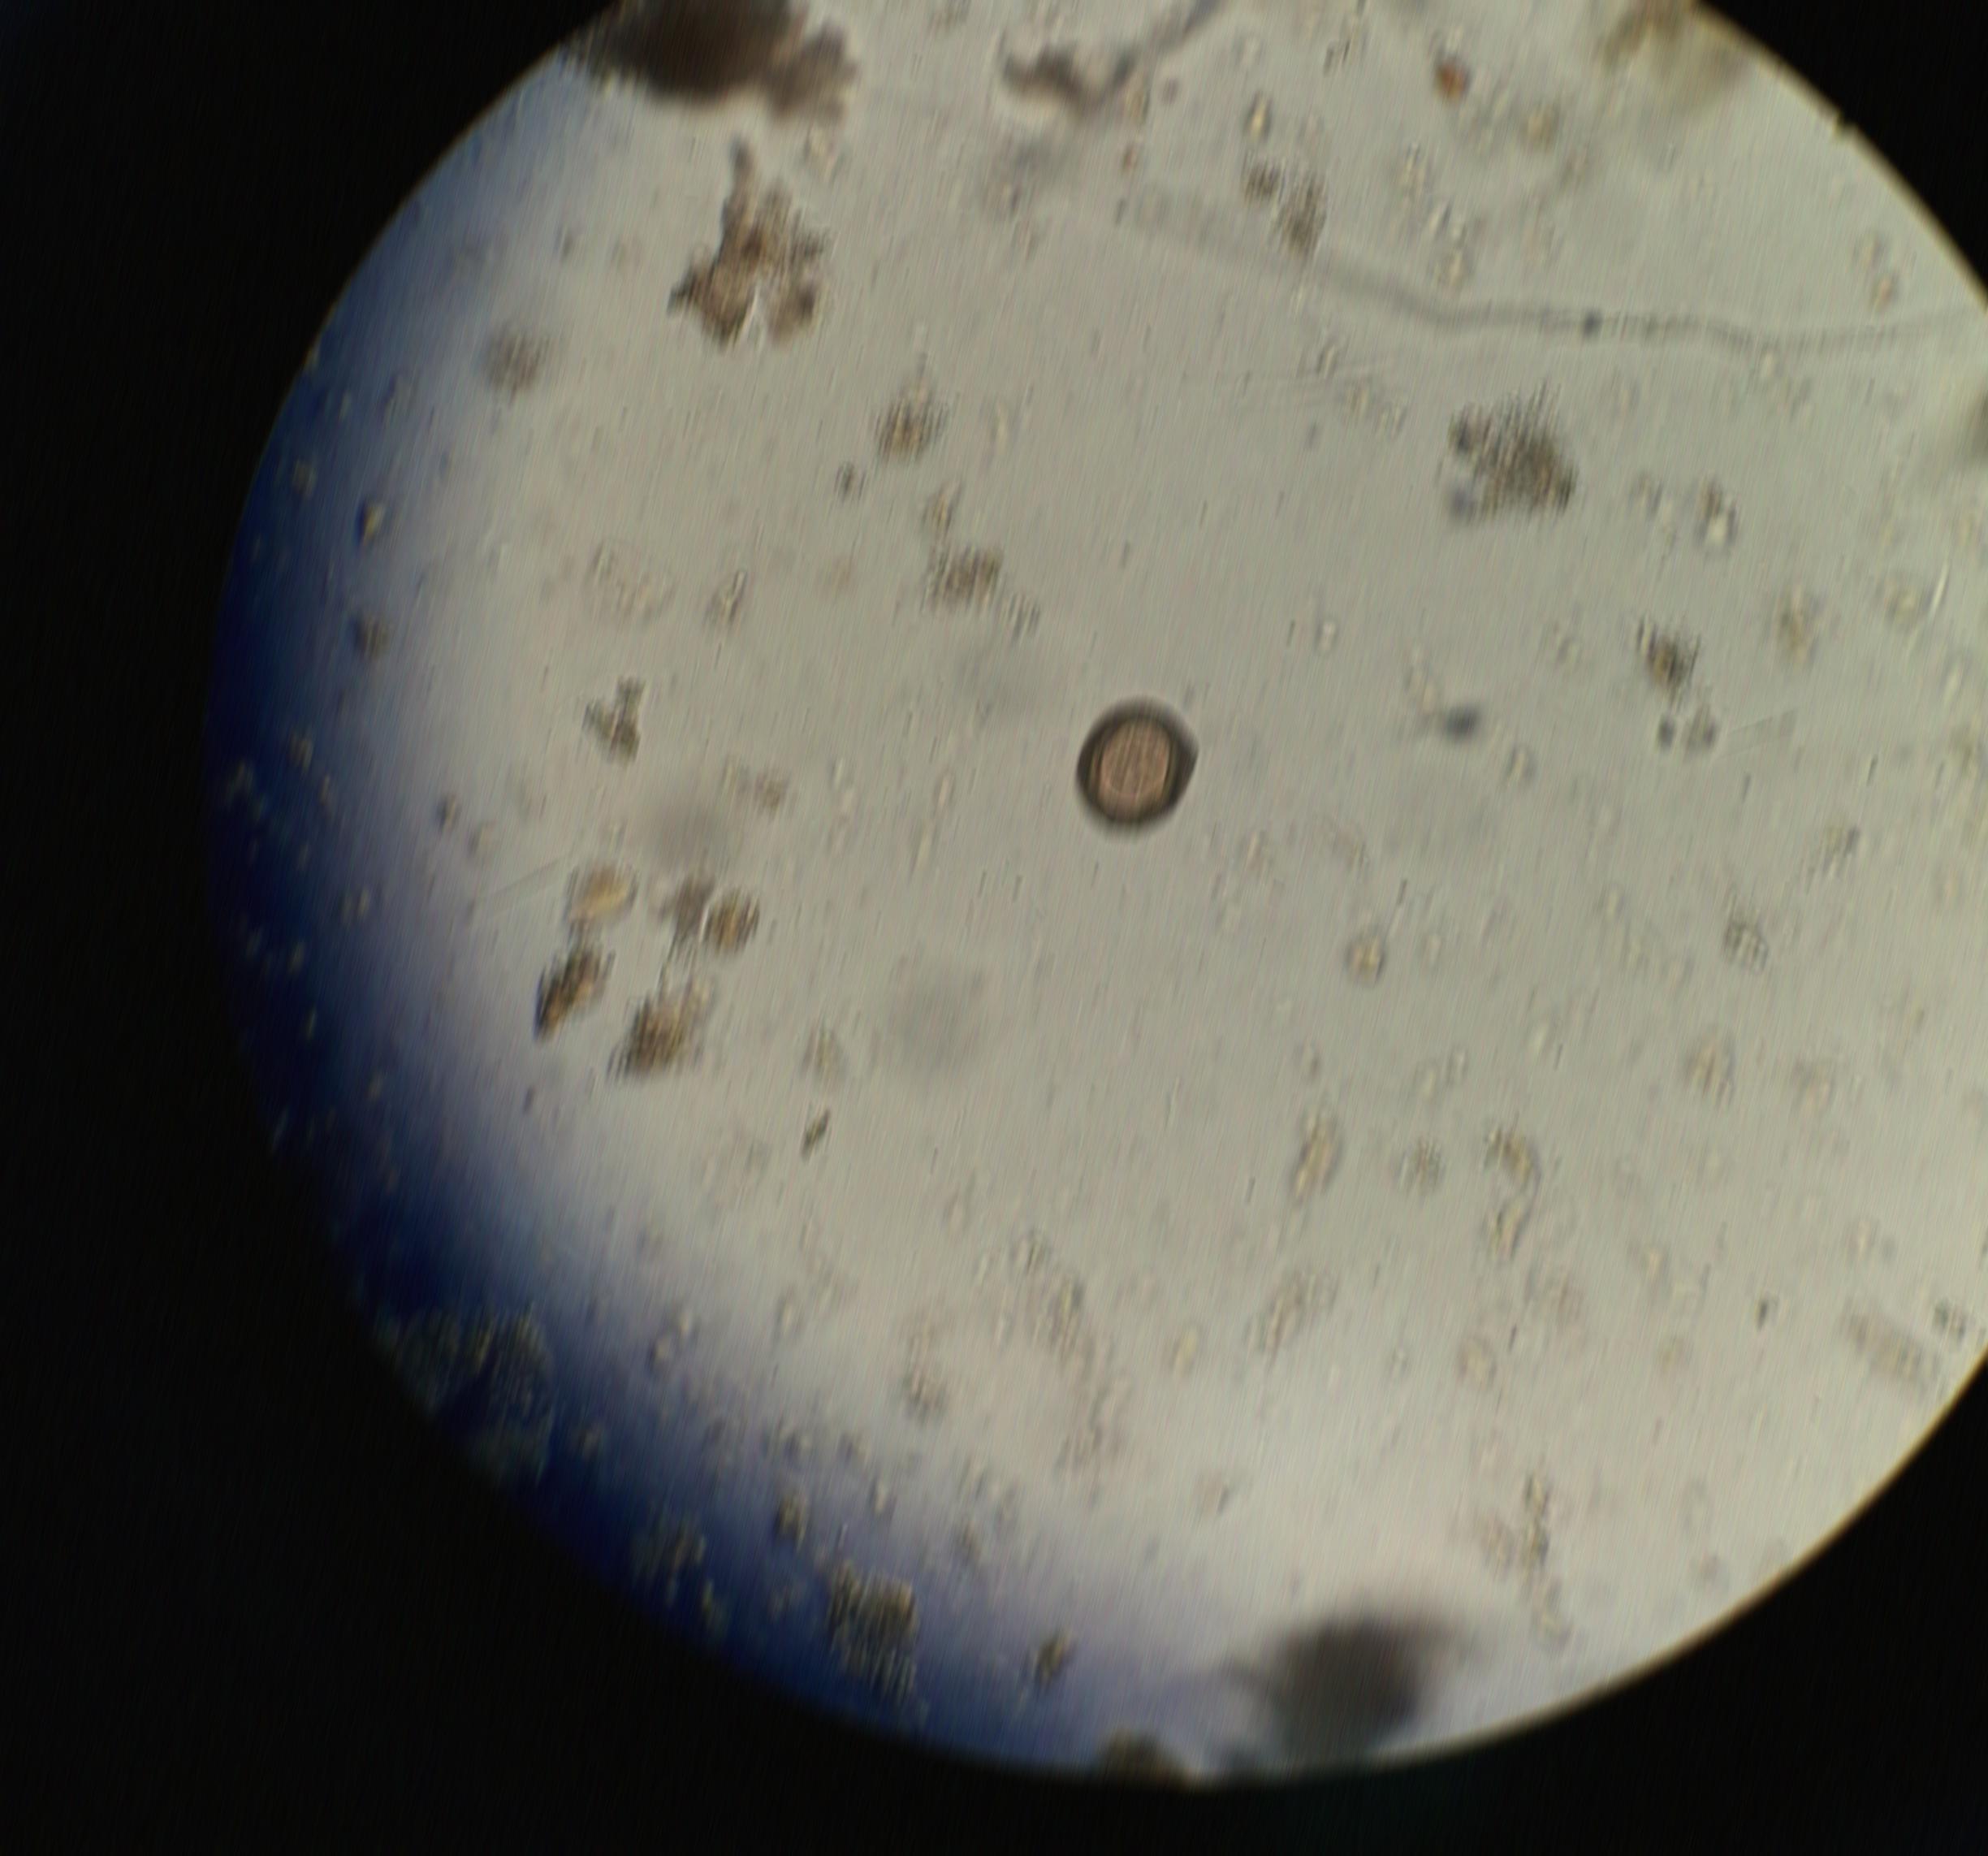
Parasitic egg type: Taenia spp. egg